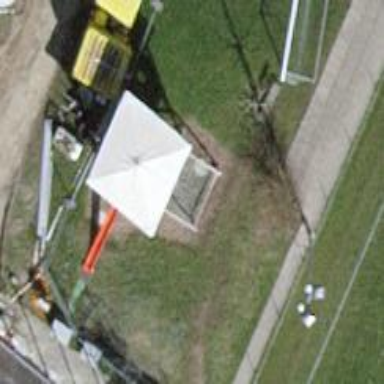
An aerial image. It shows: Playground featuring climbing frame.